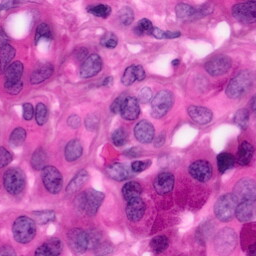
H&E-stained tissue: Pancreatic